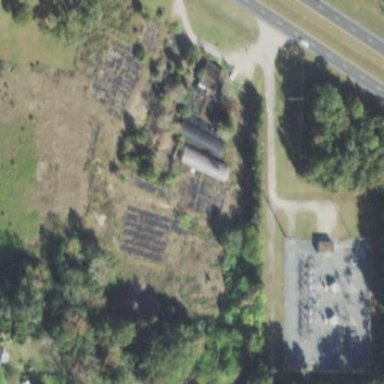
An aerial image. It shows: Plant nursery specializing in trees.